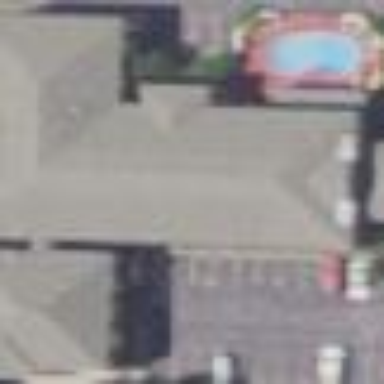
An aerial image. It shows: Hotel building.